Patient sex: M
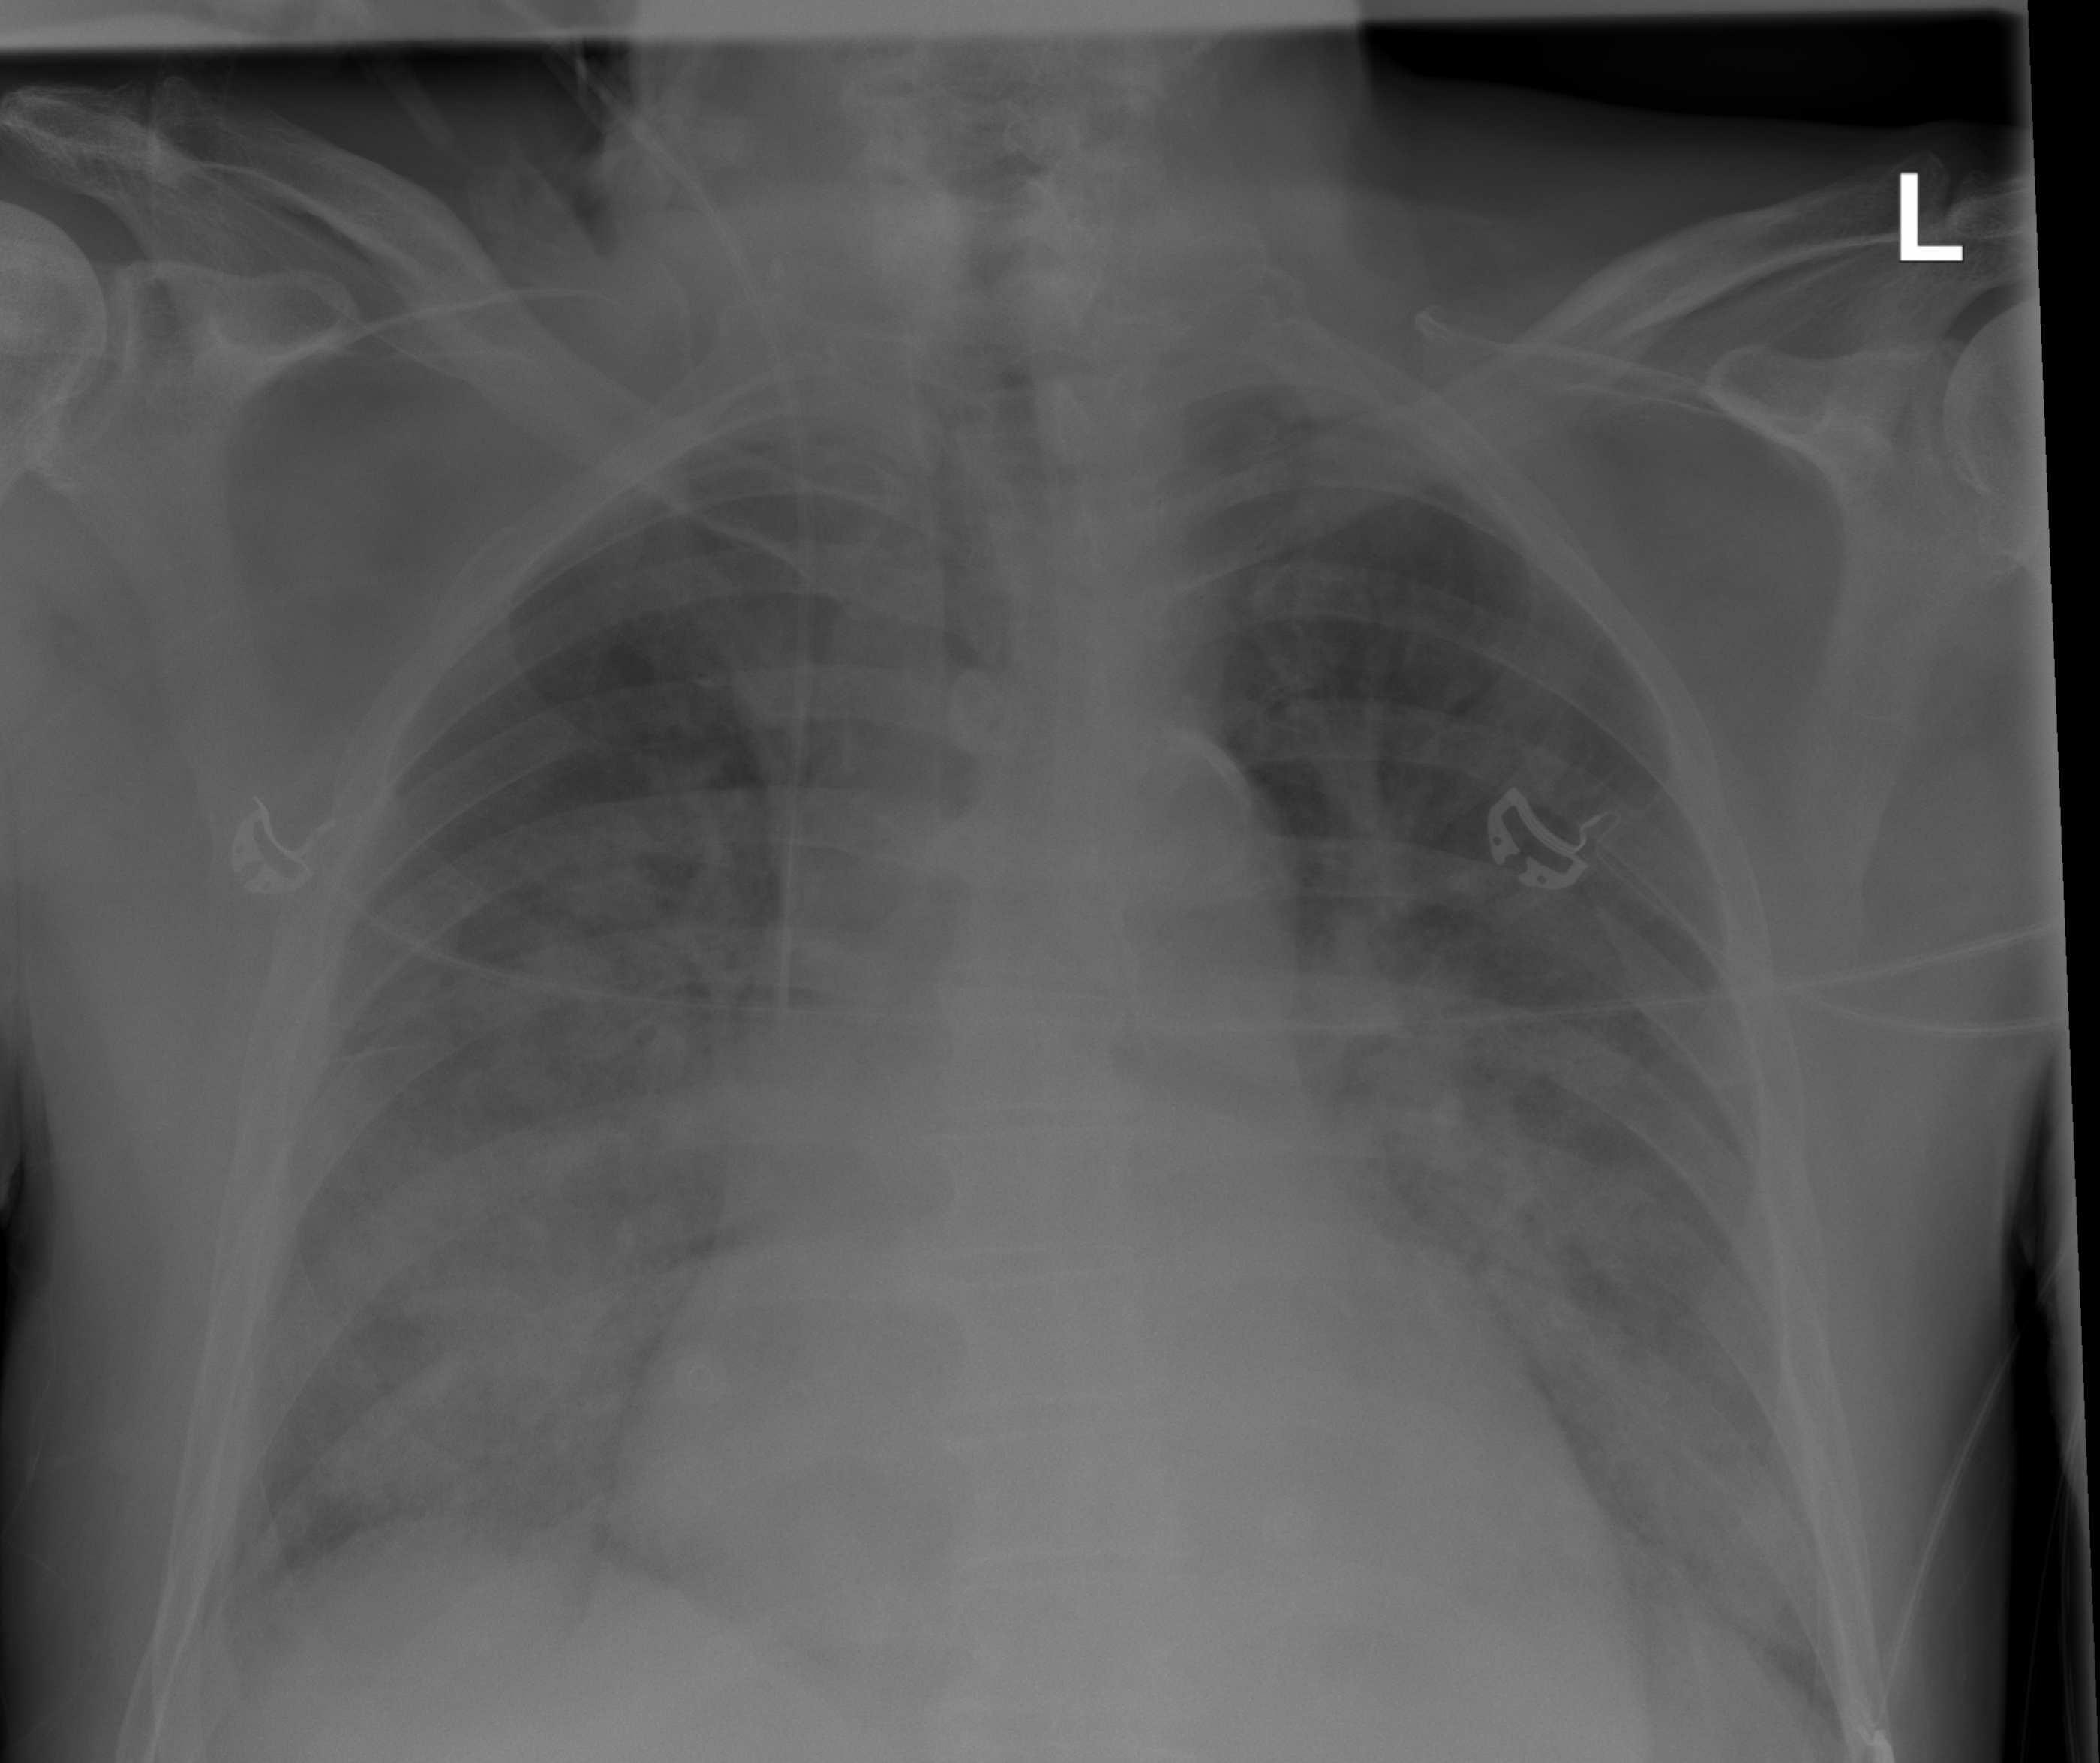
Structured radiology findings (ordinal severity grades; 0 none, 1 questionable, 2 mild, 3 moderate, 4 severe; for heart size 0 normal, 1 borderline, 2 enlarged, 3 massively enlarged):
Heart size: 2
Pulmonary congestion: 2
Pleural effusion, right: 2
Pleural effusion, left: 2
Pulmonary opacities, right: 4
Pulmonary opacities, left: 3
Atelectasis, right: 3
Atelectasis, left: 3